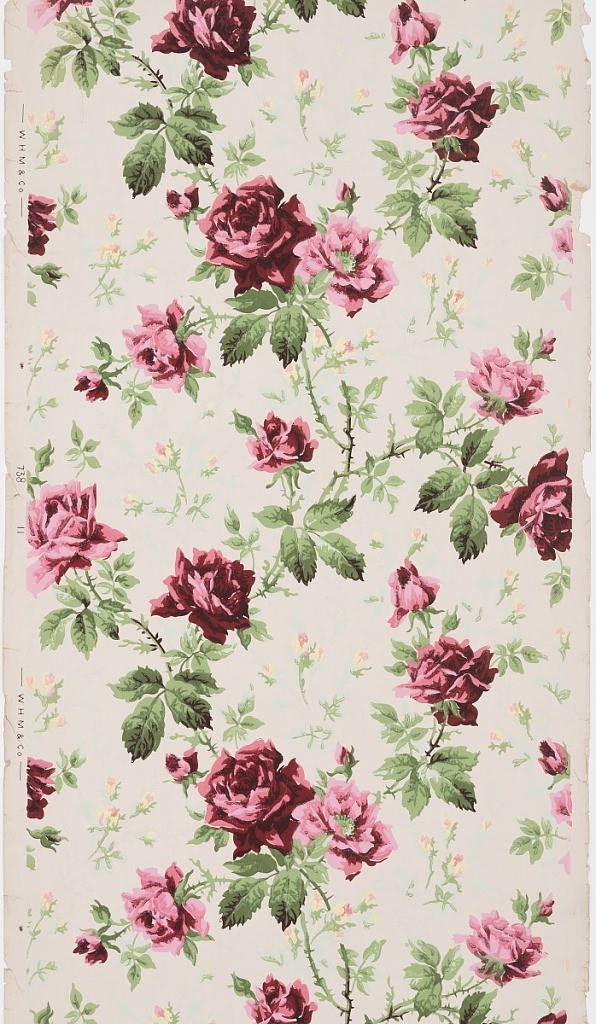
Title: Sidewall
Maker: W.H. Mairs & Co., 1855
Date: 1905–1915
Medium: Machine-printed paper, liquid mica
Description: Design of red and pink roses on vining stems. Roses are shown in all stages of development from small buds to full blown flowers. Printed on off-white ground.